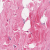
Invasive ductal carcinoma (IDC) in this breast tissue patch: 0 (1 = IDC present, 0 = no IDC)